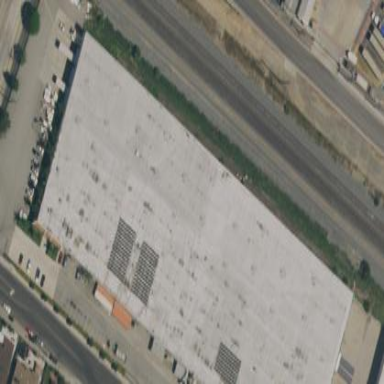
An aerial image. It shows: Warehouse building.